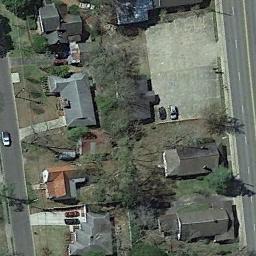
Label: residential